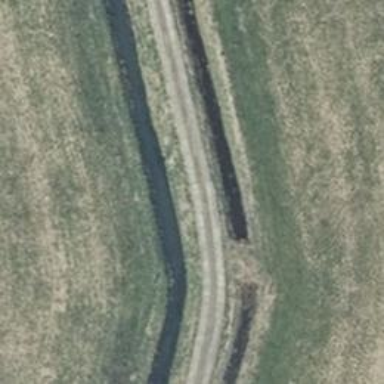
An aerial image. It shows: Unclassified road with grade2 tracktype. The road has concrete lanes.